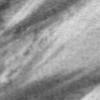
Label: change